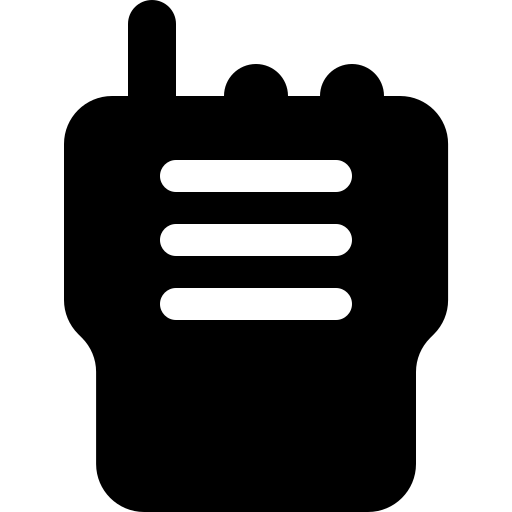
Tags: icon, FontAwesome, fa-icon, solid, walkie, talkie